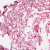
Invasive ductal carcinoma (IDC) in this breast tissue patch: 0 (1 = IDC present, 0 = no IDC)